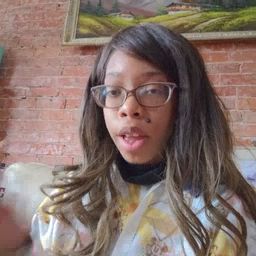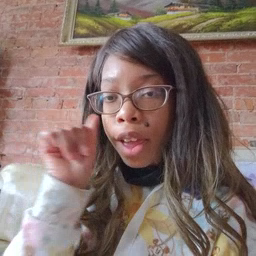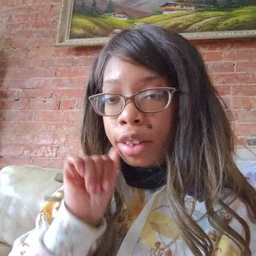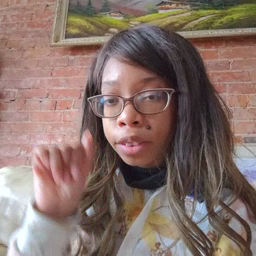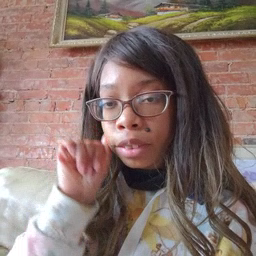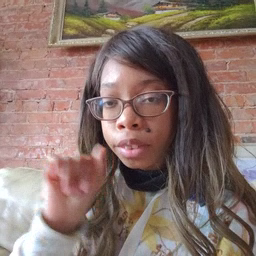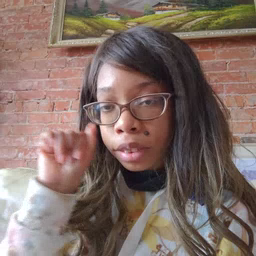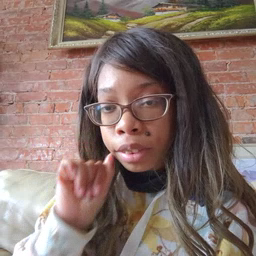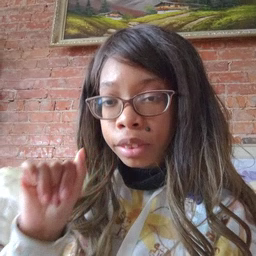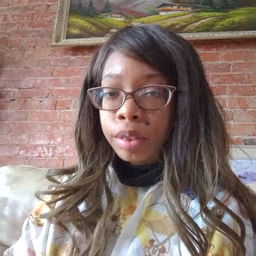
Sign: aunt